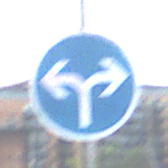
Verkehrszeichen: VorgeschriebeneFahrtrichtungRechtsOderLinks
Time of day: MorningAfternoon
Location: Outdoor (Urban)
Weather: Overcast
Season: NotSpecified
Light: Natural